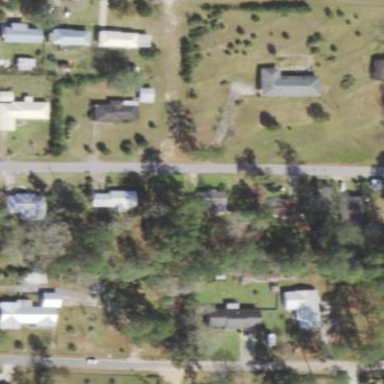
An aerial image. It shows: This residential area consists of single-family homes.